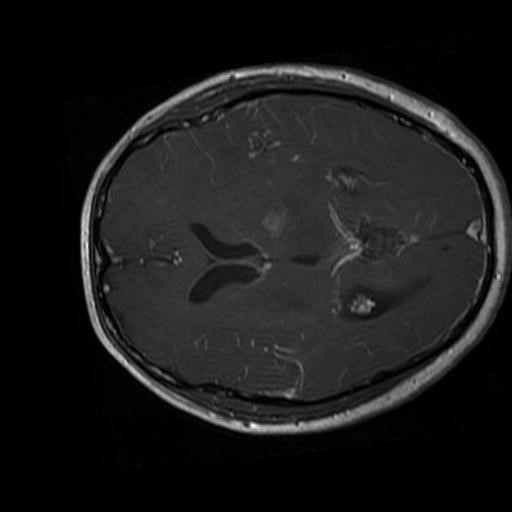
Label: brain_glioma